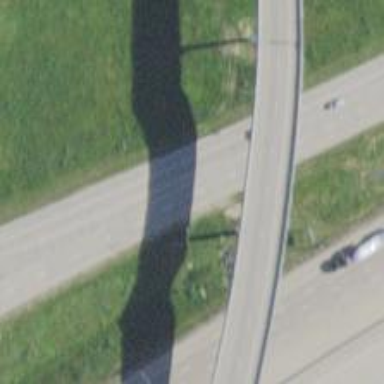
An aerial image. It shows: Bent on bridge.